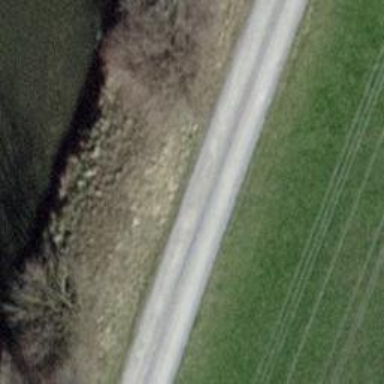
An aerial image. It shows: Gravel track with grade 2 quality.